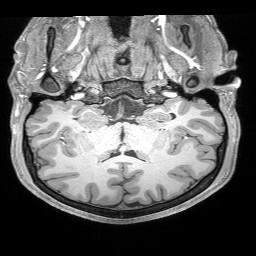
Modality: T1w
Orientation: sagittal
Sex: male